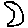
Label: moon